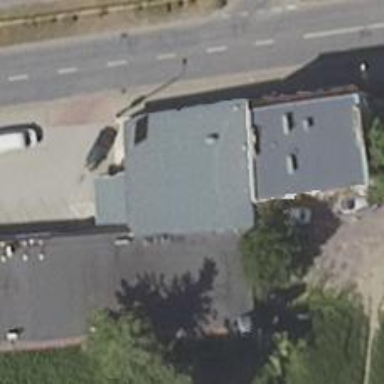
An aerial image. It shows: Restaurant.